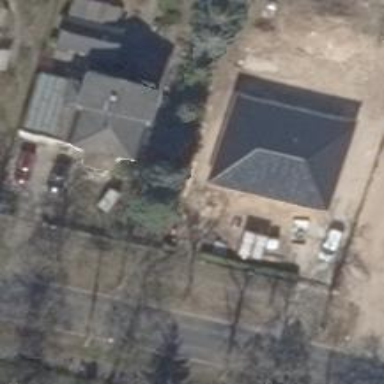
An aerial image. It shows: Building with hipped roof oriented along the structure. The roof is dark grey in color.